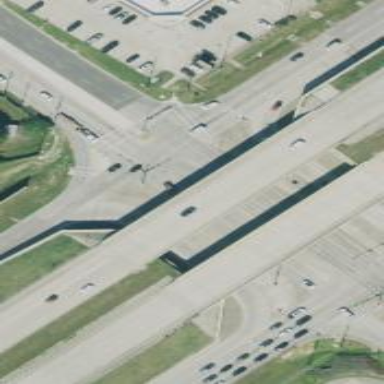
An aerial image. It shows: Motorway bridge.